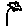
Label: flower